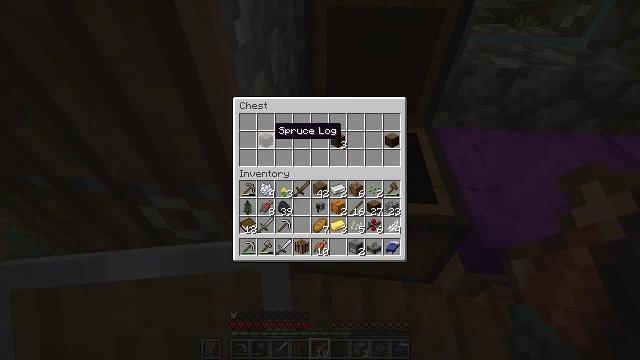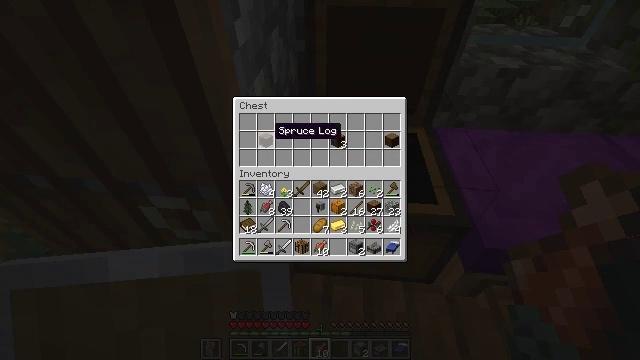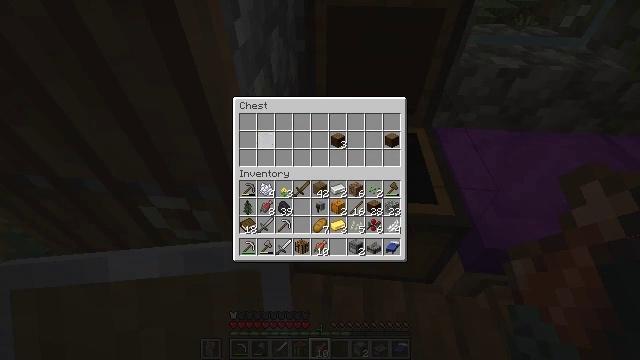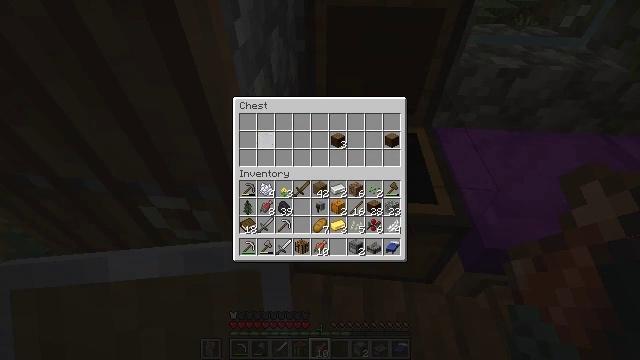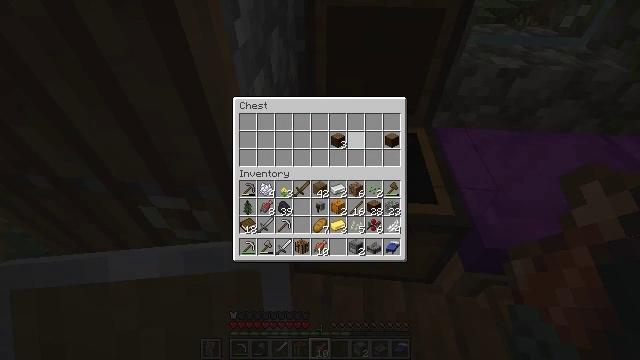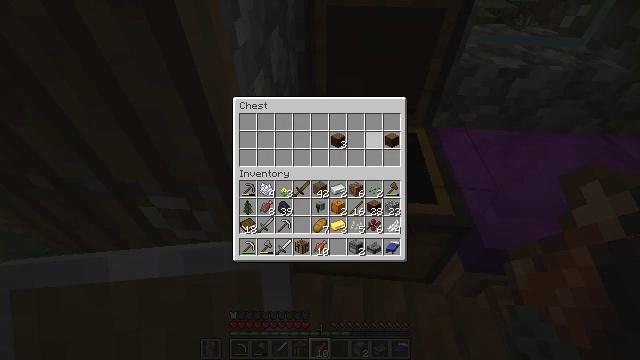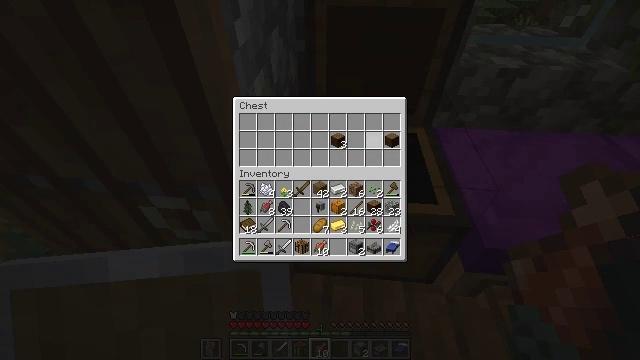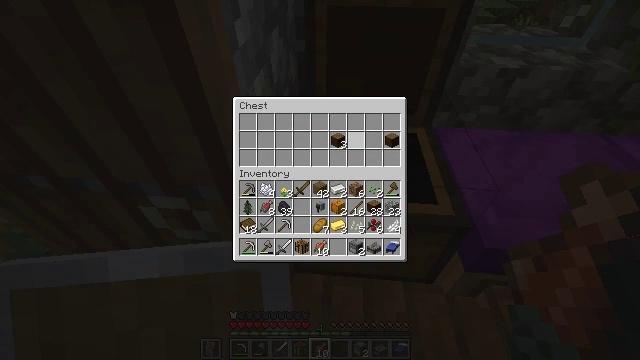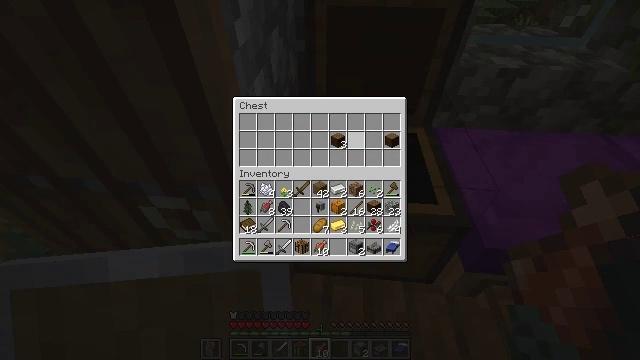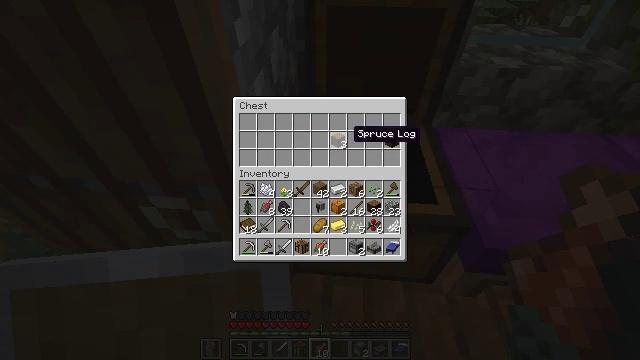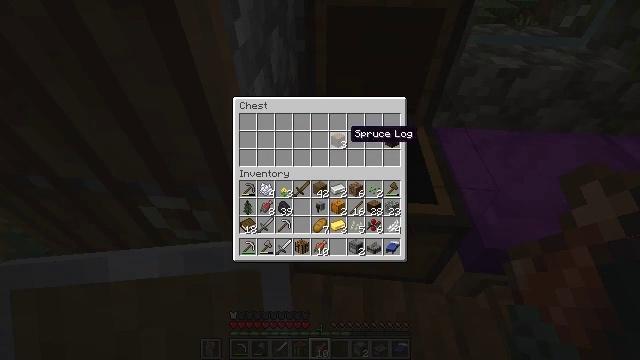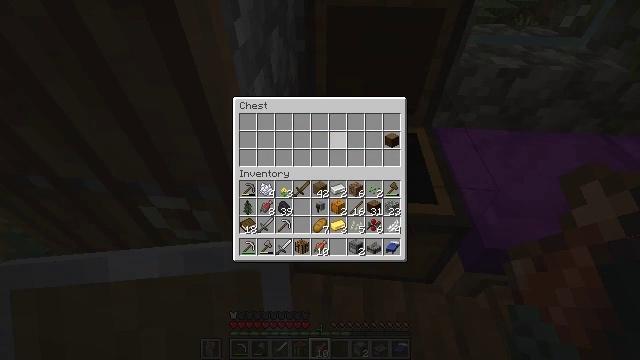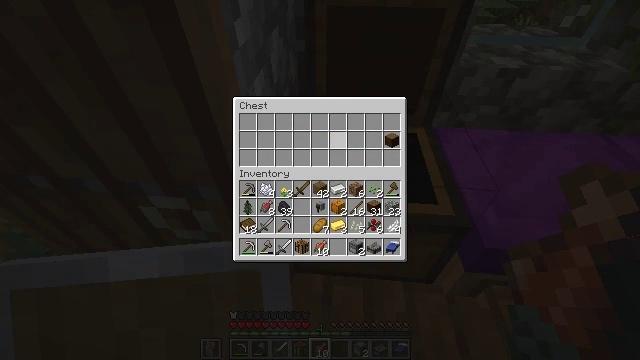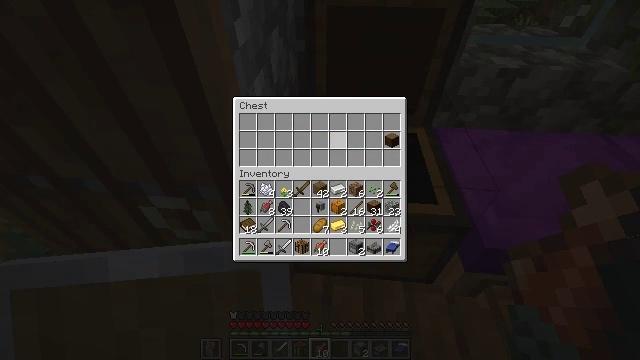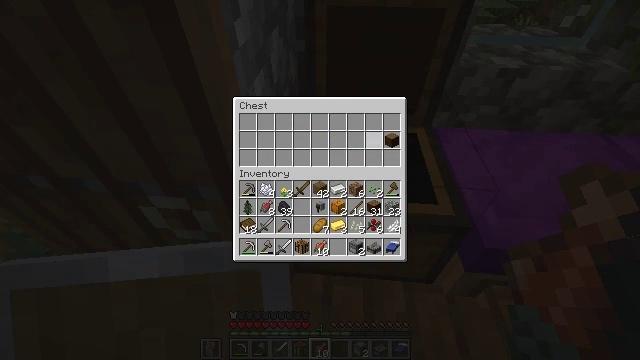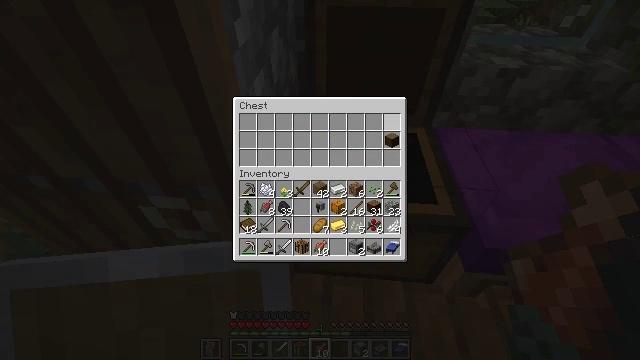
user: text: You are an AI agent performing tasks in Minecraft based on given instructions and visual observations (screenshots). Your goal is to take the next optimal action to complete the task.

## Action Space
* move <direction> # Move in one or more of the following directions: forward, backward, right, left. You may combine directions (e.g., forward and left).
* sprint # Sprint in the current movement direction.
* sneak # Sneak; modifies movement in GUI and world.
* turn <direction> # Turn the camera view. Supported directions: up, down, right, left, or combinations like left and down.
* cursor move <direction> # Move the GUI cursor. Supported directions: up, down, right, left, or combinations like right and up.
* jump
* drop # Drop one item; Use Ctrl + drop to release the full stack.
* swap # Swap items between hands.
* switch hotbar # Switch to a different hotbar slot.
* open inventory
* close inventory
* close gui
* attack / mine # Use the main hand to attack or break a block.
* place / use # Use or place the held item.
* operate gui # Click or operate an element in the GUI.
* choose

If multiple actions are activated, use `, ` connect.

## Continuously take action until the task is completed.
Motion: motion action
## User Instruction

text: Mine the campfire to collect it.
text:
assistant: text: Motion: sneak
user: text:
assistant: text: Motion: sneak, operate gui
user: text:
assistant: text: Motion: sneak, cursor move right, operate gui
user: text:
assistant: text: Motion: sneak, cursor move right
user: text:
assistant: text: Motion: sneak, cursor move right
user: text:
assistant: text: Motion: sneak
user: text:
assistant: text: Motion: sneak
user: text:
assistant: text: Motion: sneak
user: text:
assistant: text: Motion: sneak, cursor move left
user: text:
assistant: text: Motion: sneak
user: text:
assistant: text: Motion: sneak, operate gui
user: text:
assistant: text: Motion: sneak, operate gui
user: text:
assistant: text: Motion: sneak
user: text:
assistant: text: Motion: sneak, cursor move right
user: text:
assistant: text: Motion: sneak, cursor move right and up
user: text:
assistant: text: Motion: sneak
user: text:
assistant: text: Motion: sneak, operate gui
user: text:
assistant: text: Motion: sneak, operate gui
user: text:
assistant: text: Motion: sneak, operate gui
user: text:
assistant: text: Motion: sneak
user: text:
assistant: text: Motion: sneak, operate gui
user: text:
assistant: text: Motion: sneak, operate gui
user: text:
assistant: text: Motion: sneak, operate gui
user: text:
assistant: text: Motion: sneak
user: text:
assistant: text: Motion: sneak
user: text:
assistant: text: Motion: sneak
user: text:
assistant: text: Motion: sneak, operate gui
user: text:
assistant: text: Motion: sneak, operate gui
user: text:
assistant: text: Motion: sneak, operate gui
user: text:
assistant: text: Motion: sneak, cursor move left